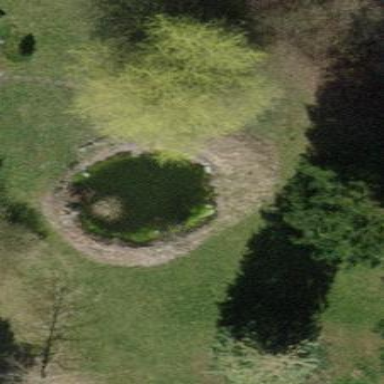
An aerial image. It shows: Pond with natural water.